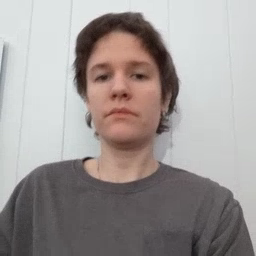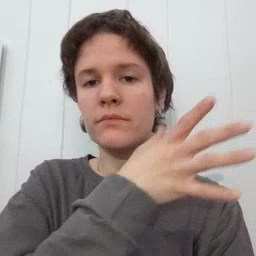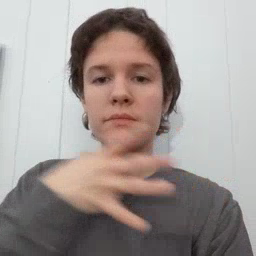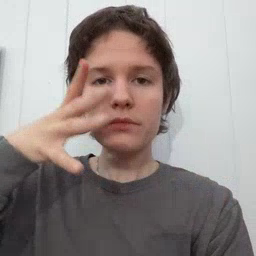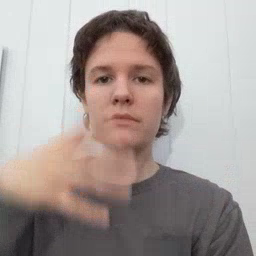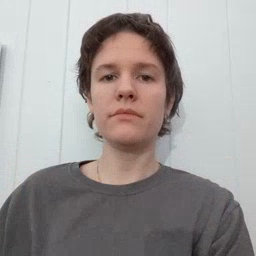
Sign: farm